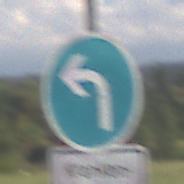
Verkehrszeichen: VorgeschriebeneFahrtrichtungLinks
Zusatzzeichen unten: BesondereFahrzeugeUndTransportgueter4
Umgebung: Outdoor, Nature
Tageszeit: MorningAfternoon
Wetter: PartlyCloudy
Licht: Natural
Jahreszeit: NotSpecified
Kontrast: HighContrast